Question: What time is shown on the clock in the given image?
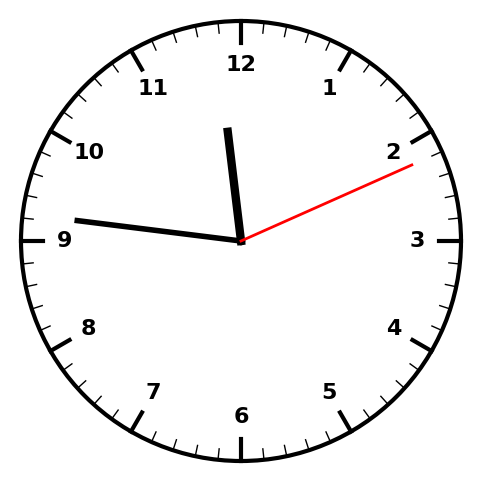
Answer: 11:46:11